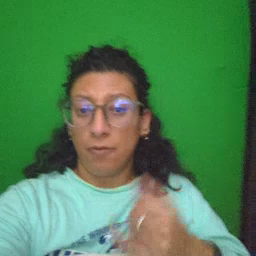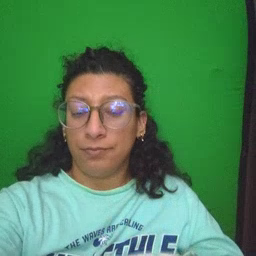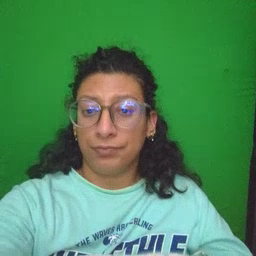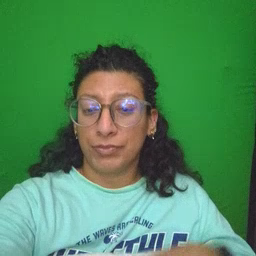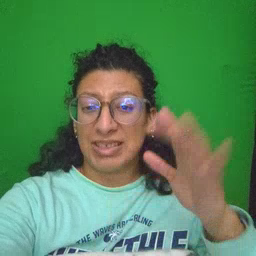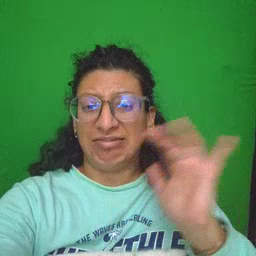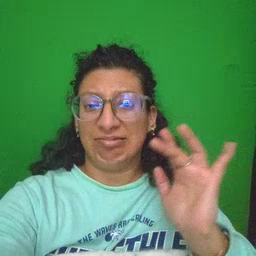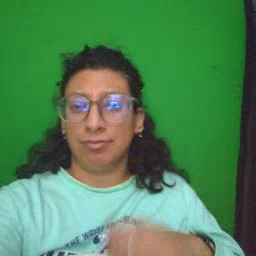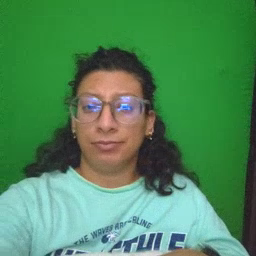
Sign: yucky